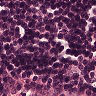
Metastatic tissue present: no